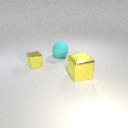
small yellow metal cube to the left of large cyan rubber sphere